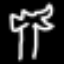
Label: palm tree